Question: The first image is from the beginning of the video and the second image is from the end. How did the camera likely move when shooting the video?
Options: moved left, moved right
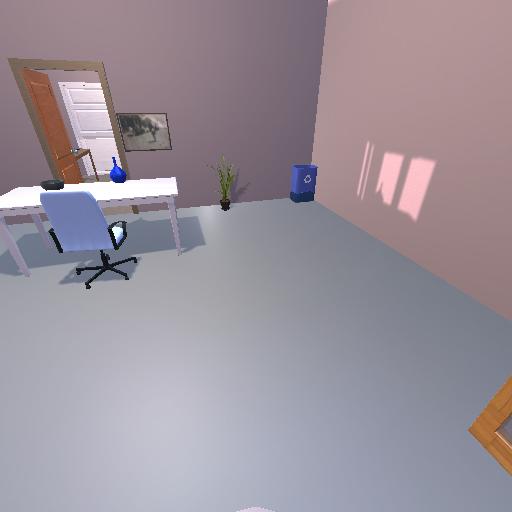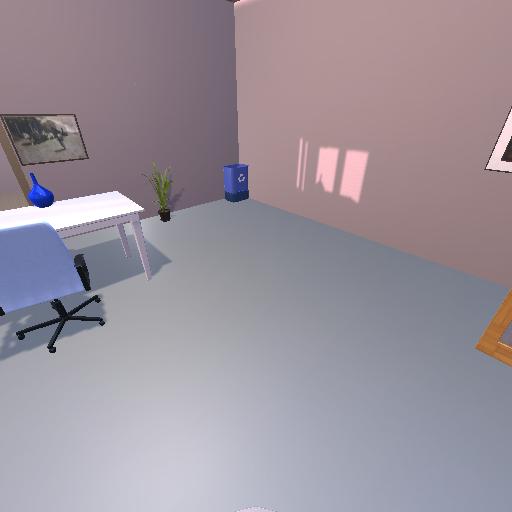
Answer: moved left